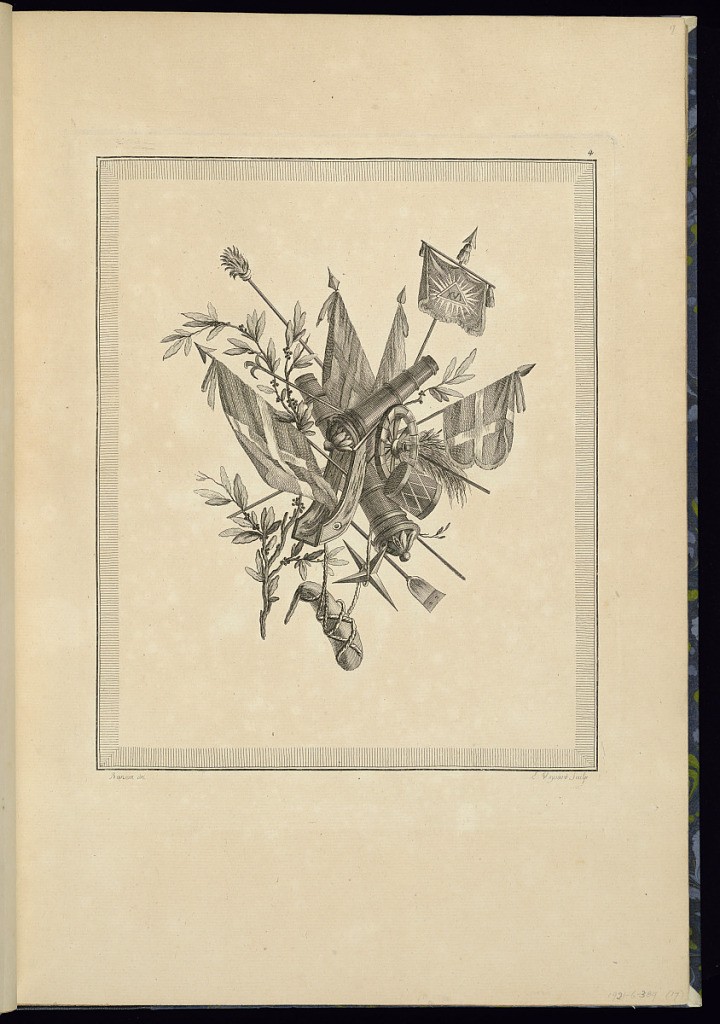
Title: Trophy Design
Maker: Pierre Ranson, French, 1736–1786
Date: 1778
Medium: Etching on laid paper
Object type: Print
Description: Military trophy design incorporating foliate branches, cannons, drum, weapons, banners, spears, and flags. The plate is numbered and signed.